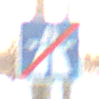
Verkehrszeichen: EndeAutbahn
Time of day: MorningAfternoon
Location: Roofed (Suburban)
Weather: PartlyCloudy
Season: Winter
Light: Natural